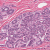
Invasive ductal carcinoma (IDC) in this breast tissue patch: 0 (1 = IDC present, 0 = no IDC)